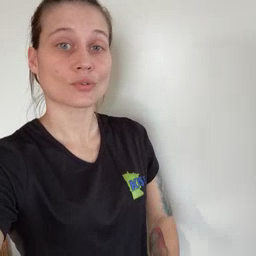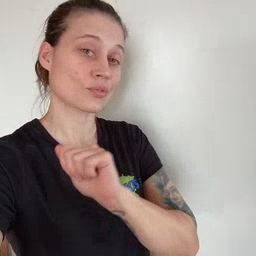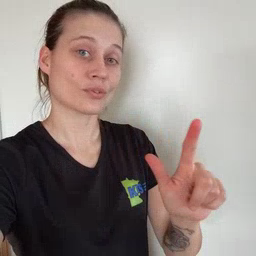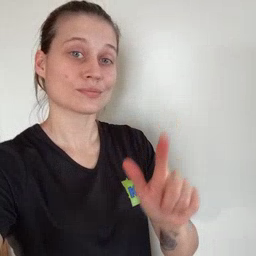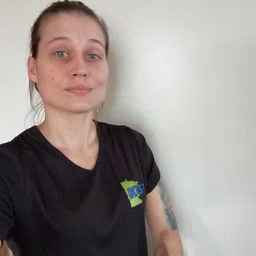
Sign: all